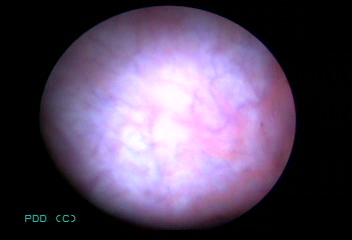
Modality: BLC
Class: Normal mucosa
Bladder cancer association: No